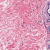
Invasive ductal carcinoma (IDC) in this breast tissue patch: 0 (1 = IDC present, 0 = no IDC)